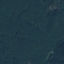
Land use / land cover class: Forest